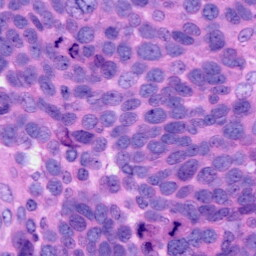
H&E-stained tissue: Ovarian